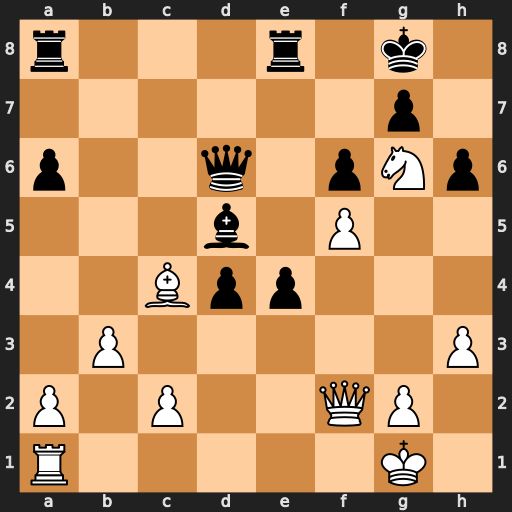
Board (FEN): r3r1k1/6p1/p2q1pNp/3b1P2/2Bpp3/1P5P/P1P2QP1/R5K1
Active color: w
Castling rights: -
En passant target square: -
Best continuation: Qxd4 Rad8 Rd1 Kh7 Bxd5